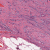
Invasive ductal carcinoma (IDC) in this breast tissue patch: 1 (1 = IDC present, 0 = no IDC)